Question: Which is the easiest way I could get the file details / properties under windows?
I am not talking about common properties (such as file size, creation date), but the ones written by variuos software. In my particular case I need to get the detail called "Date taken" for a jpg image file.
I could use PHP, Java or VB.NET, whatever is easier.
My final goal: I have a bunch of images I took with different versions of Android on my phone. They are all named with different naming convention, most of them just something like IMG_[consecutive_numbers].jpg. So I want to rename them all, but for that I need their original creation date, and since I have moved them from my pc to the phone and back so many times, I cannot trust the "creation date" property. I found that all of them have a property which was set by the camera called "Date taken", which is still intact and valid.
Thanks in advance!
P.S.:
This is what I need:

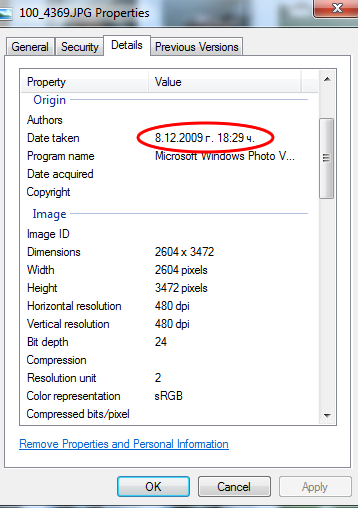
Answer: Is this what you are looking for?
<URL>